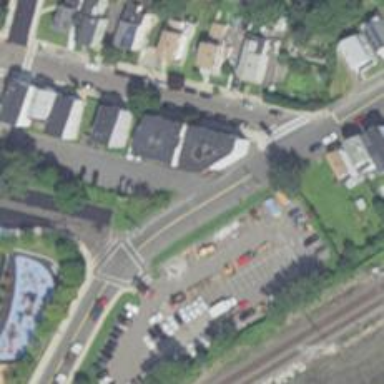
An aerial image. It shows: Unmarked road crossing.